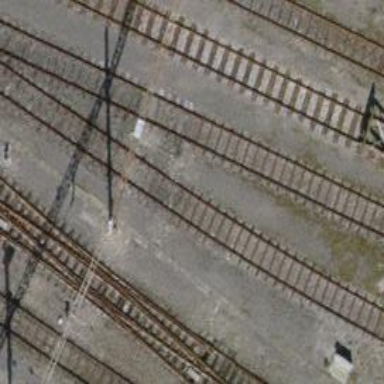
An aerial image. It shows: Single-track railway yard.